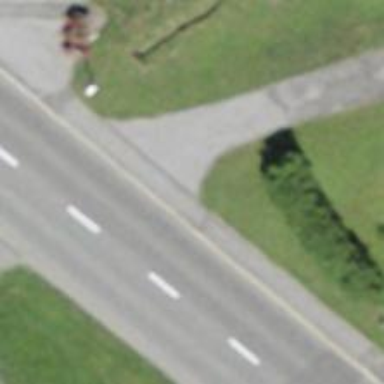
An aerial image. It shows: Driveway leading to service road.